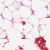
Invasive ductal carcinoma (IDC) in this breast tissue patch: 0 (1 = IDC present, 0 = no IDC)